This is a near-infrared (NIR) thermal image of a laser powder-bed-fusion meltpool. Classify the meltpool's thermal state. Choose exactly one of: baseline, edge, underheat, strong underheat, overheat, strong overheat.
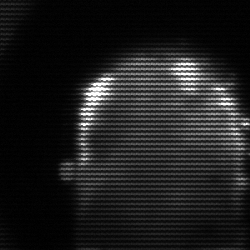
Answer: baseline